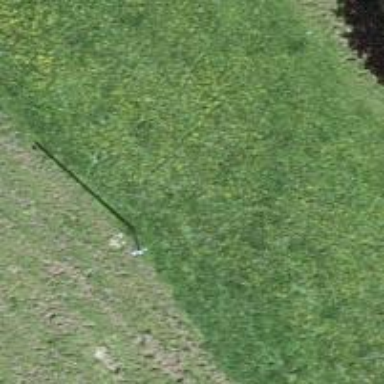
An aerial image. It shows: Power pole.